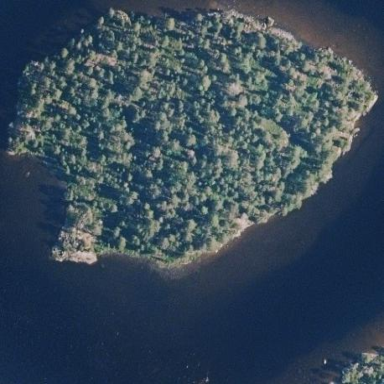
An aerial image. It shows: Islet.